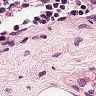
Metastatic tissue present: no